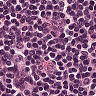
Metastatic tissue present: no